Question: I am trying to arrange cards in a grid system. Here are the properties of a card
1. Fixed width (Say 150 px)
2. Variable height (Depending upon content)
I can write a simple JS code to arrange the cards in a grid without leaving any space but I am just wondering if CSS can do it for me.
Here is the <URL>.

I am trying to go for CSS based solution because that avoids running JS code for re-arranging the cards whenever window is resized So I think CSS based solution will be more efficient. But I am unable to fill the voids.
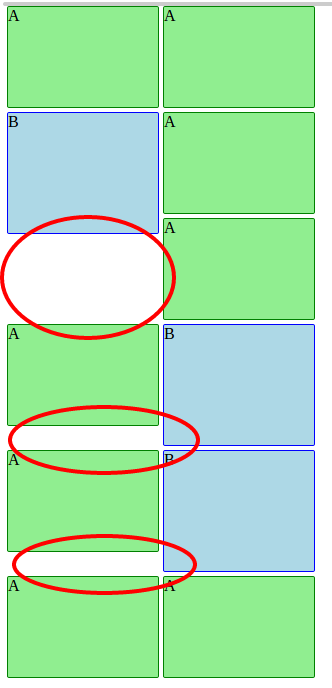
Answer: If you can live with the vertical order of the cards, then CSS3 'column' could be of use to you here.
<URL>
:
1. Provide column-count on the container. (include vendor prefixes like -webkit- followed by the standard)
2. Remove float from the child elements, and make them inline-block
.
'''
.container {
...
-webkit-column-count: 2;
column-count: 2; /* the standard property after all prefixed ones */
}
.a, .b {
display: inline-block;
..
}
'''
:
Making the child elements as 'inline-block' prevents them breaking into columns. This the way 'columns' work in CSS3.
Ref: <URL>
However, the correct way to avoid unintended column breaks on child block elements is to use 'column-break-inside'.
<URL>
:
'''
.a, .b {
..
-webkit-column-break-inside: avoid;
column-break-inside: avoid;
}
'''